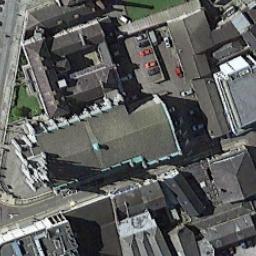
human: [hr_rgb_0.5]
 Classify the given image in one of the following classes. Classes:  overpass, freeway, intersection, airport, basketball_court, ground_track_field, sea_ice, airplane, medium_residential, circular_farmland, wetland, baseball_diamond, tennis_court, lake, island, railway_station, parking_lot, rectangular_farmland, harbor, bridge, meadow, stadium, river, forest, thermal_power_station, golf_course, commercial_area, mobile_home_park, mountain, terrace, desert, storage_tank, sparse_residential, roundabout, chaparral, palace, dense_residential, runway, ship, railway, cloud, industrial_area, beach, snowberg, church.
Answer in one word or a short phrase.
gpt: church